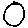
Label: circle